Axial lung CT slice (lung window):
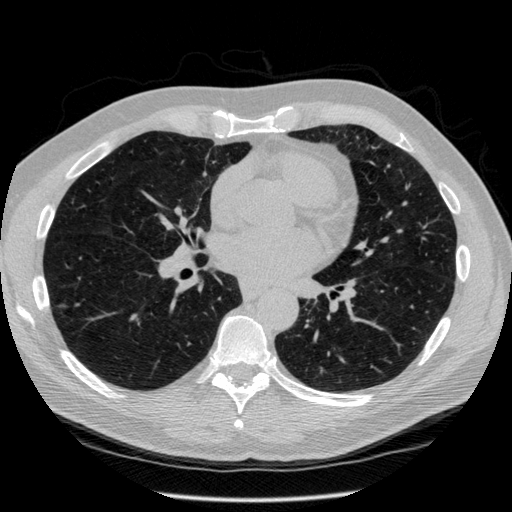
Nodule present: yes
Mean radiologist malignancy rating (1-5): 3.25